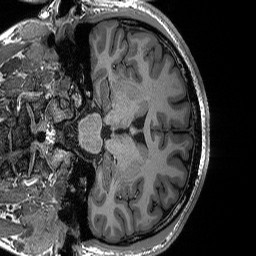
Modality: T1w
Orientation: coronal
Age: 24
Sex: male
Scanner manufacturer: siemens
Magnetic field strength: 3 T
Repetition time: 2.3 s
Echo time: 0.00298 s